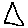
Label: triangle